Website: walmart
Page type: customer-info-address
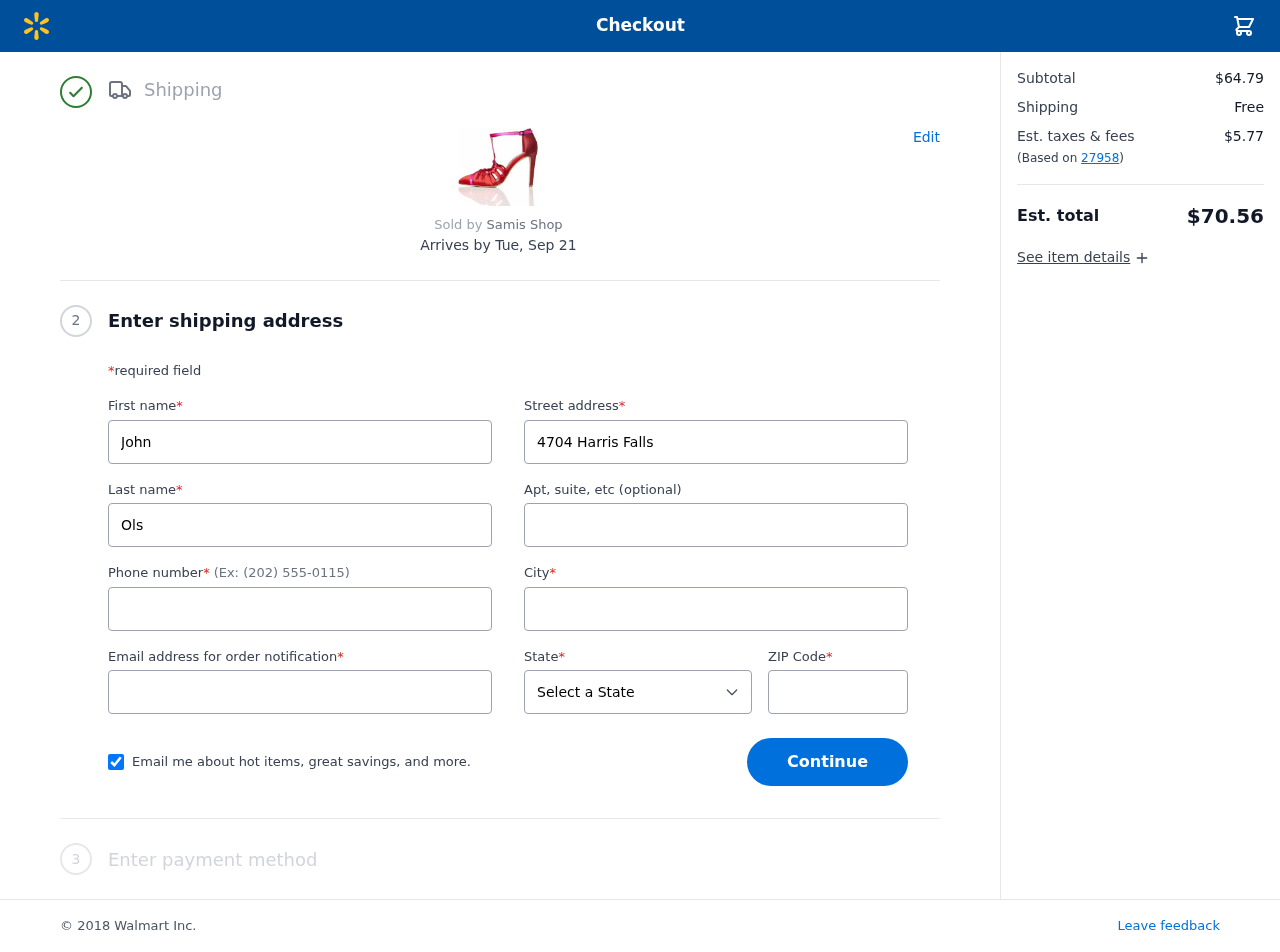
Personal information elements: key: PII_CITY
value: Blakeside
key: PII_EMAIL
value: jolson@hotmail.com
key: PII_FIRSTNAME
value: John
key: PII_LASTNAME
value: Olson
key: PII_PHONE
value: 9854749421
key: PII_POSTCODE
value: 27958
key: PII_STATE
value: South Carolina
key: PII_STREET
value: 4704 Harris Falls
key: PII_STREET2
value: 939 Susan Shores
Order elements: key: ORDER_DELIVERY_DATE
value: Tue, Sep 21
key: ORDER_SUBTOTAL
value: $64.79
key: ORDER_SHIPPING_COST
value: Free
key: ORDER_TAX
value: $5.77
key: ORDER_TOTAL
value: $70.56